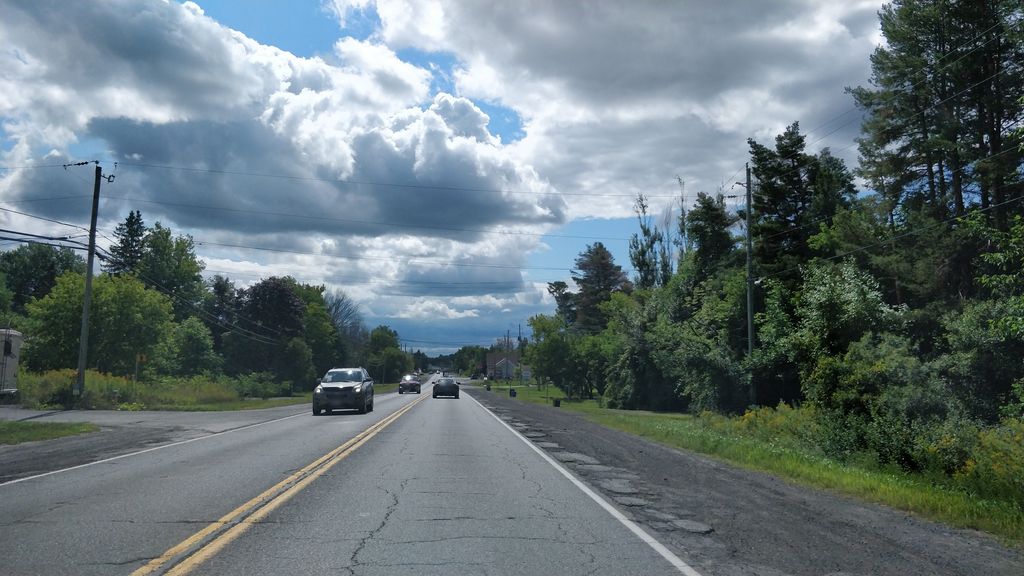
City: ottawa-gatineau